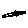
Label: bird